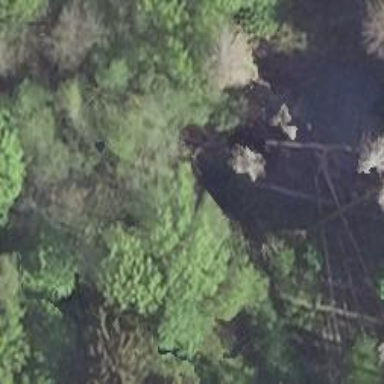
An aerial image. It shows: Path on bridge.